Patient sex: M
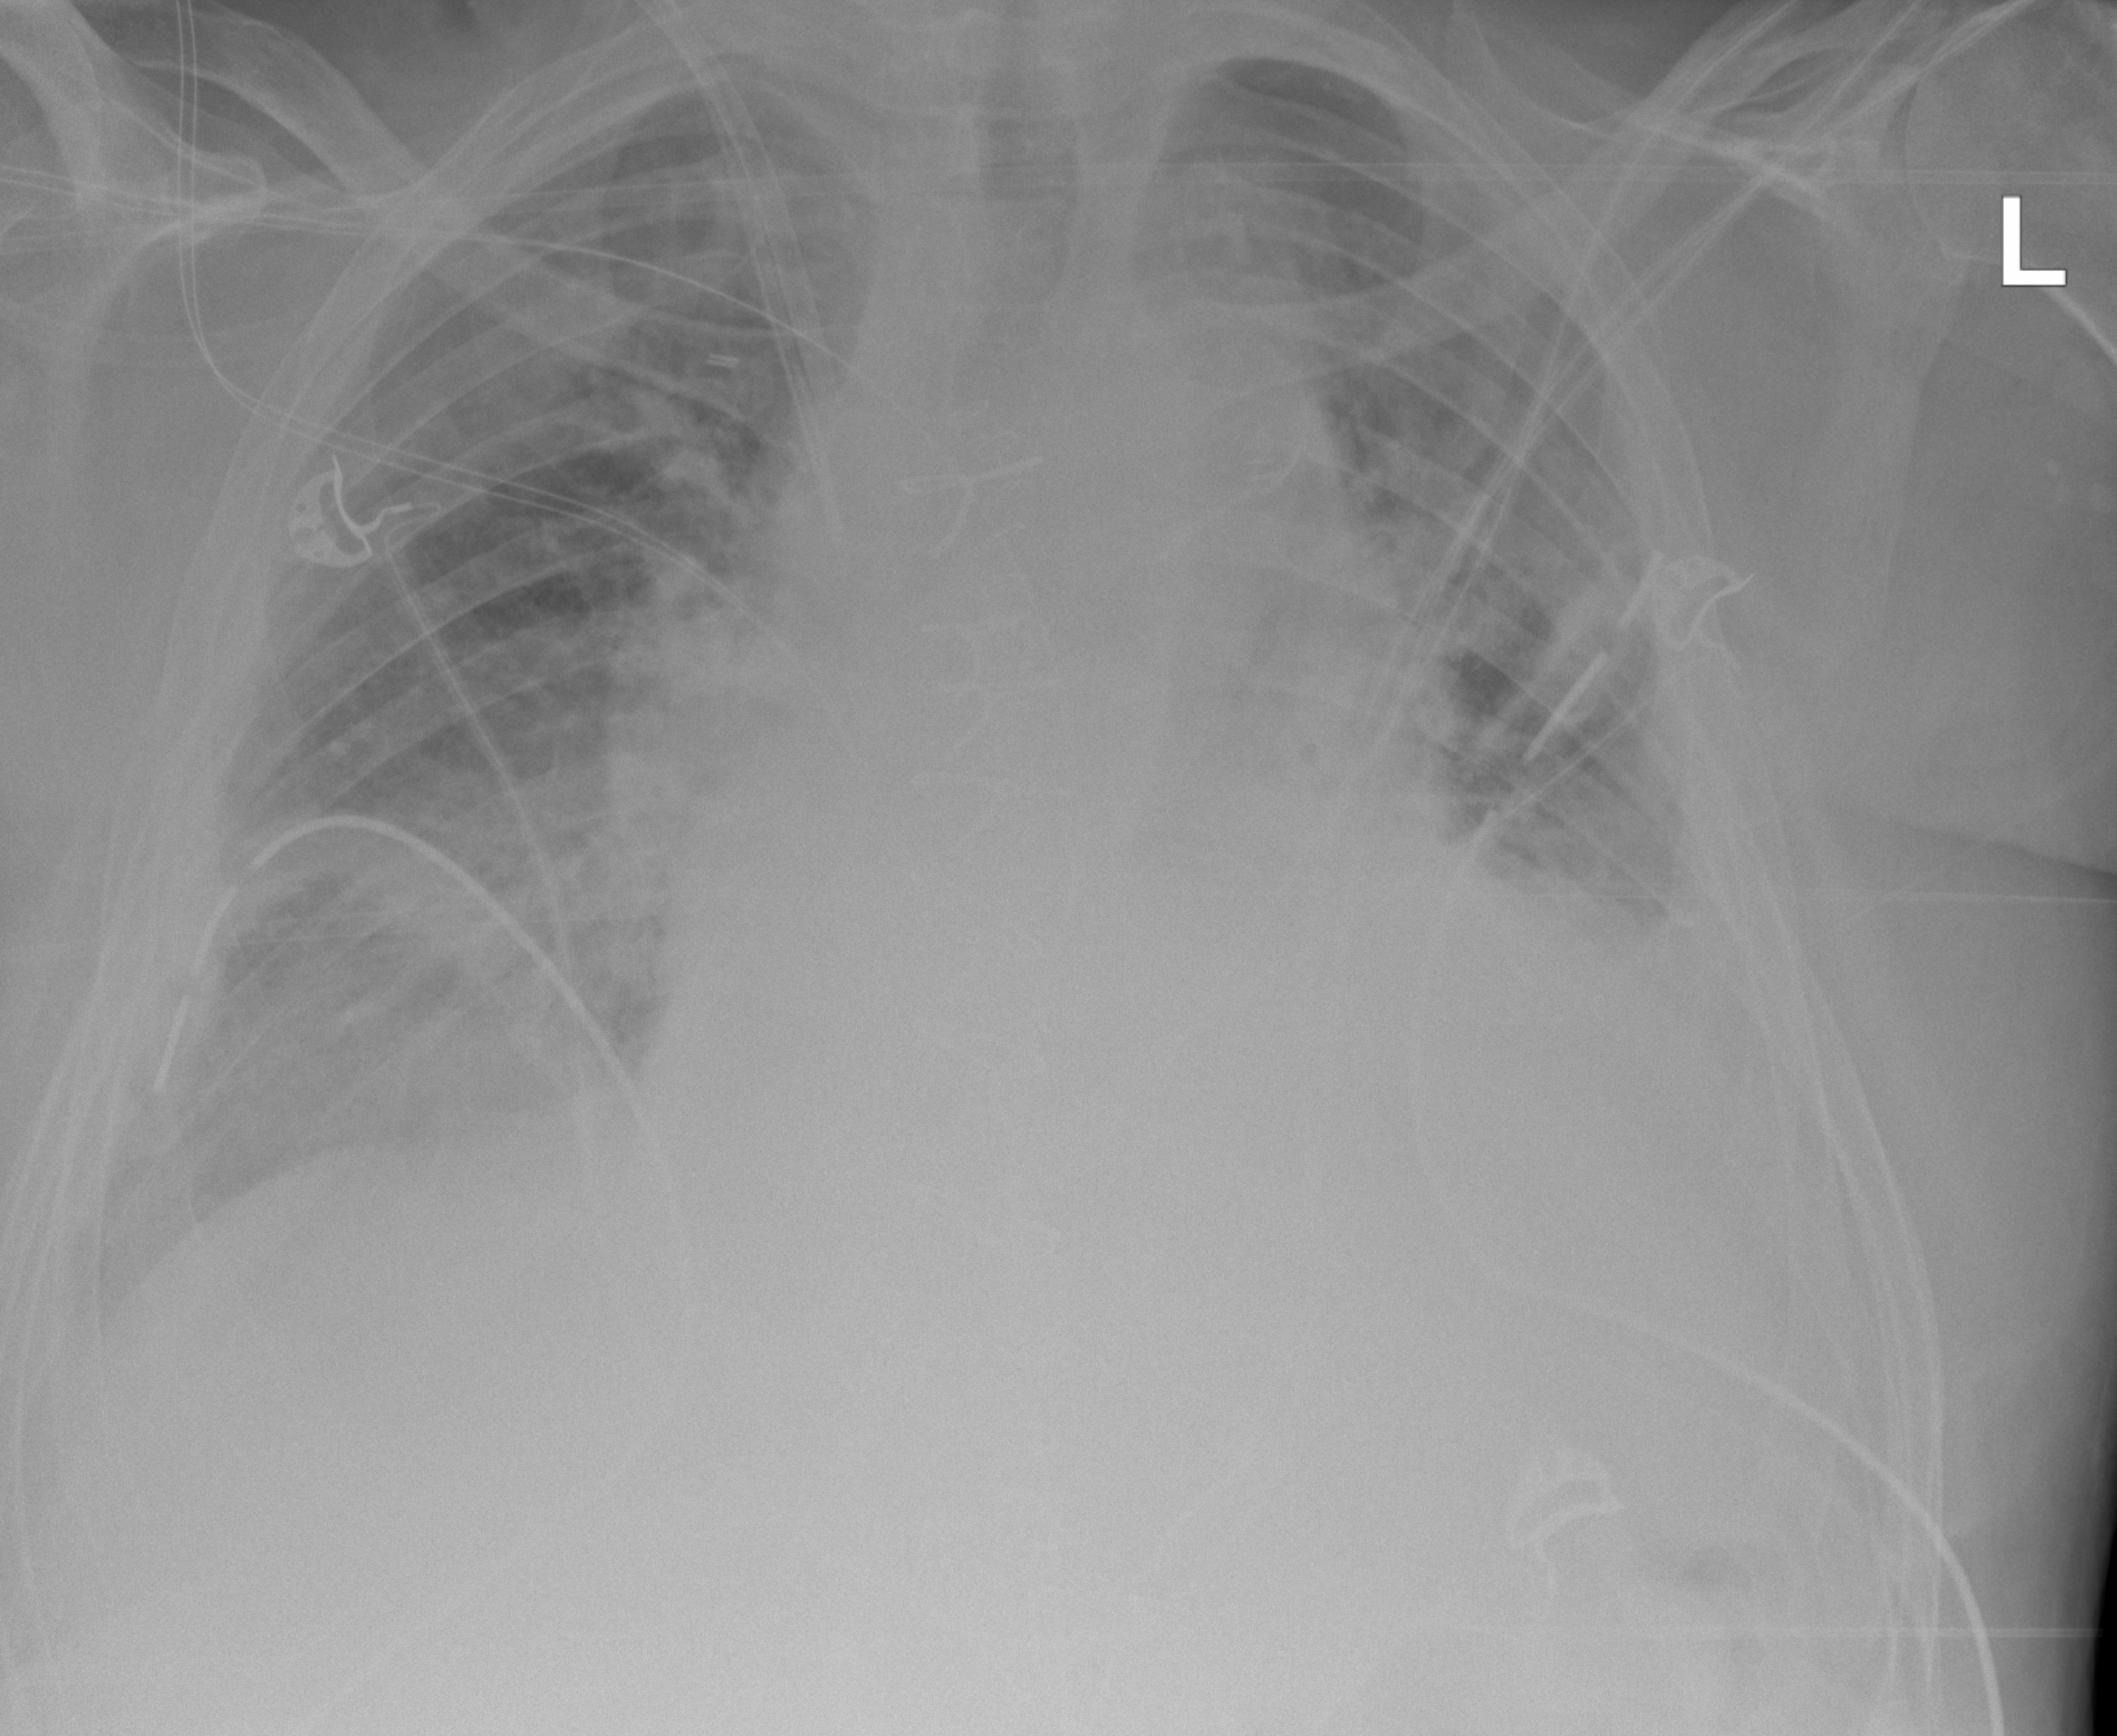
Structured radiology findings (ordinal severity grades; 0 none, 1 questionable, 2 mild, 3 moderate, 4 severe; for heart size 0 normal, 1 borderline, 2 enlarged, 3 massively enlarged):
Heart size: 2
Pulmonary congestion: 2
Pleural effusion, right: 0
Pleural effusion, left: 0
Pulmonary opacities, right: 0
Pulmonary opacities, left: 0
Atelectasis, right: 2
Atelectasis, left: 0